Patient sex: F
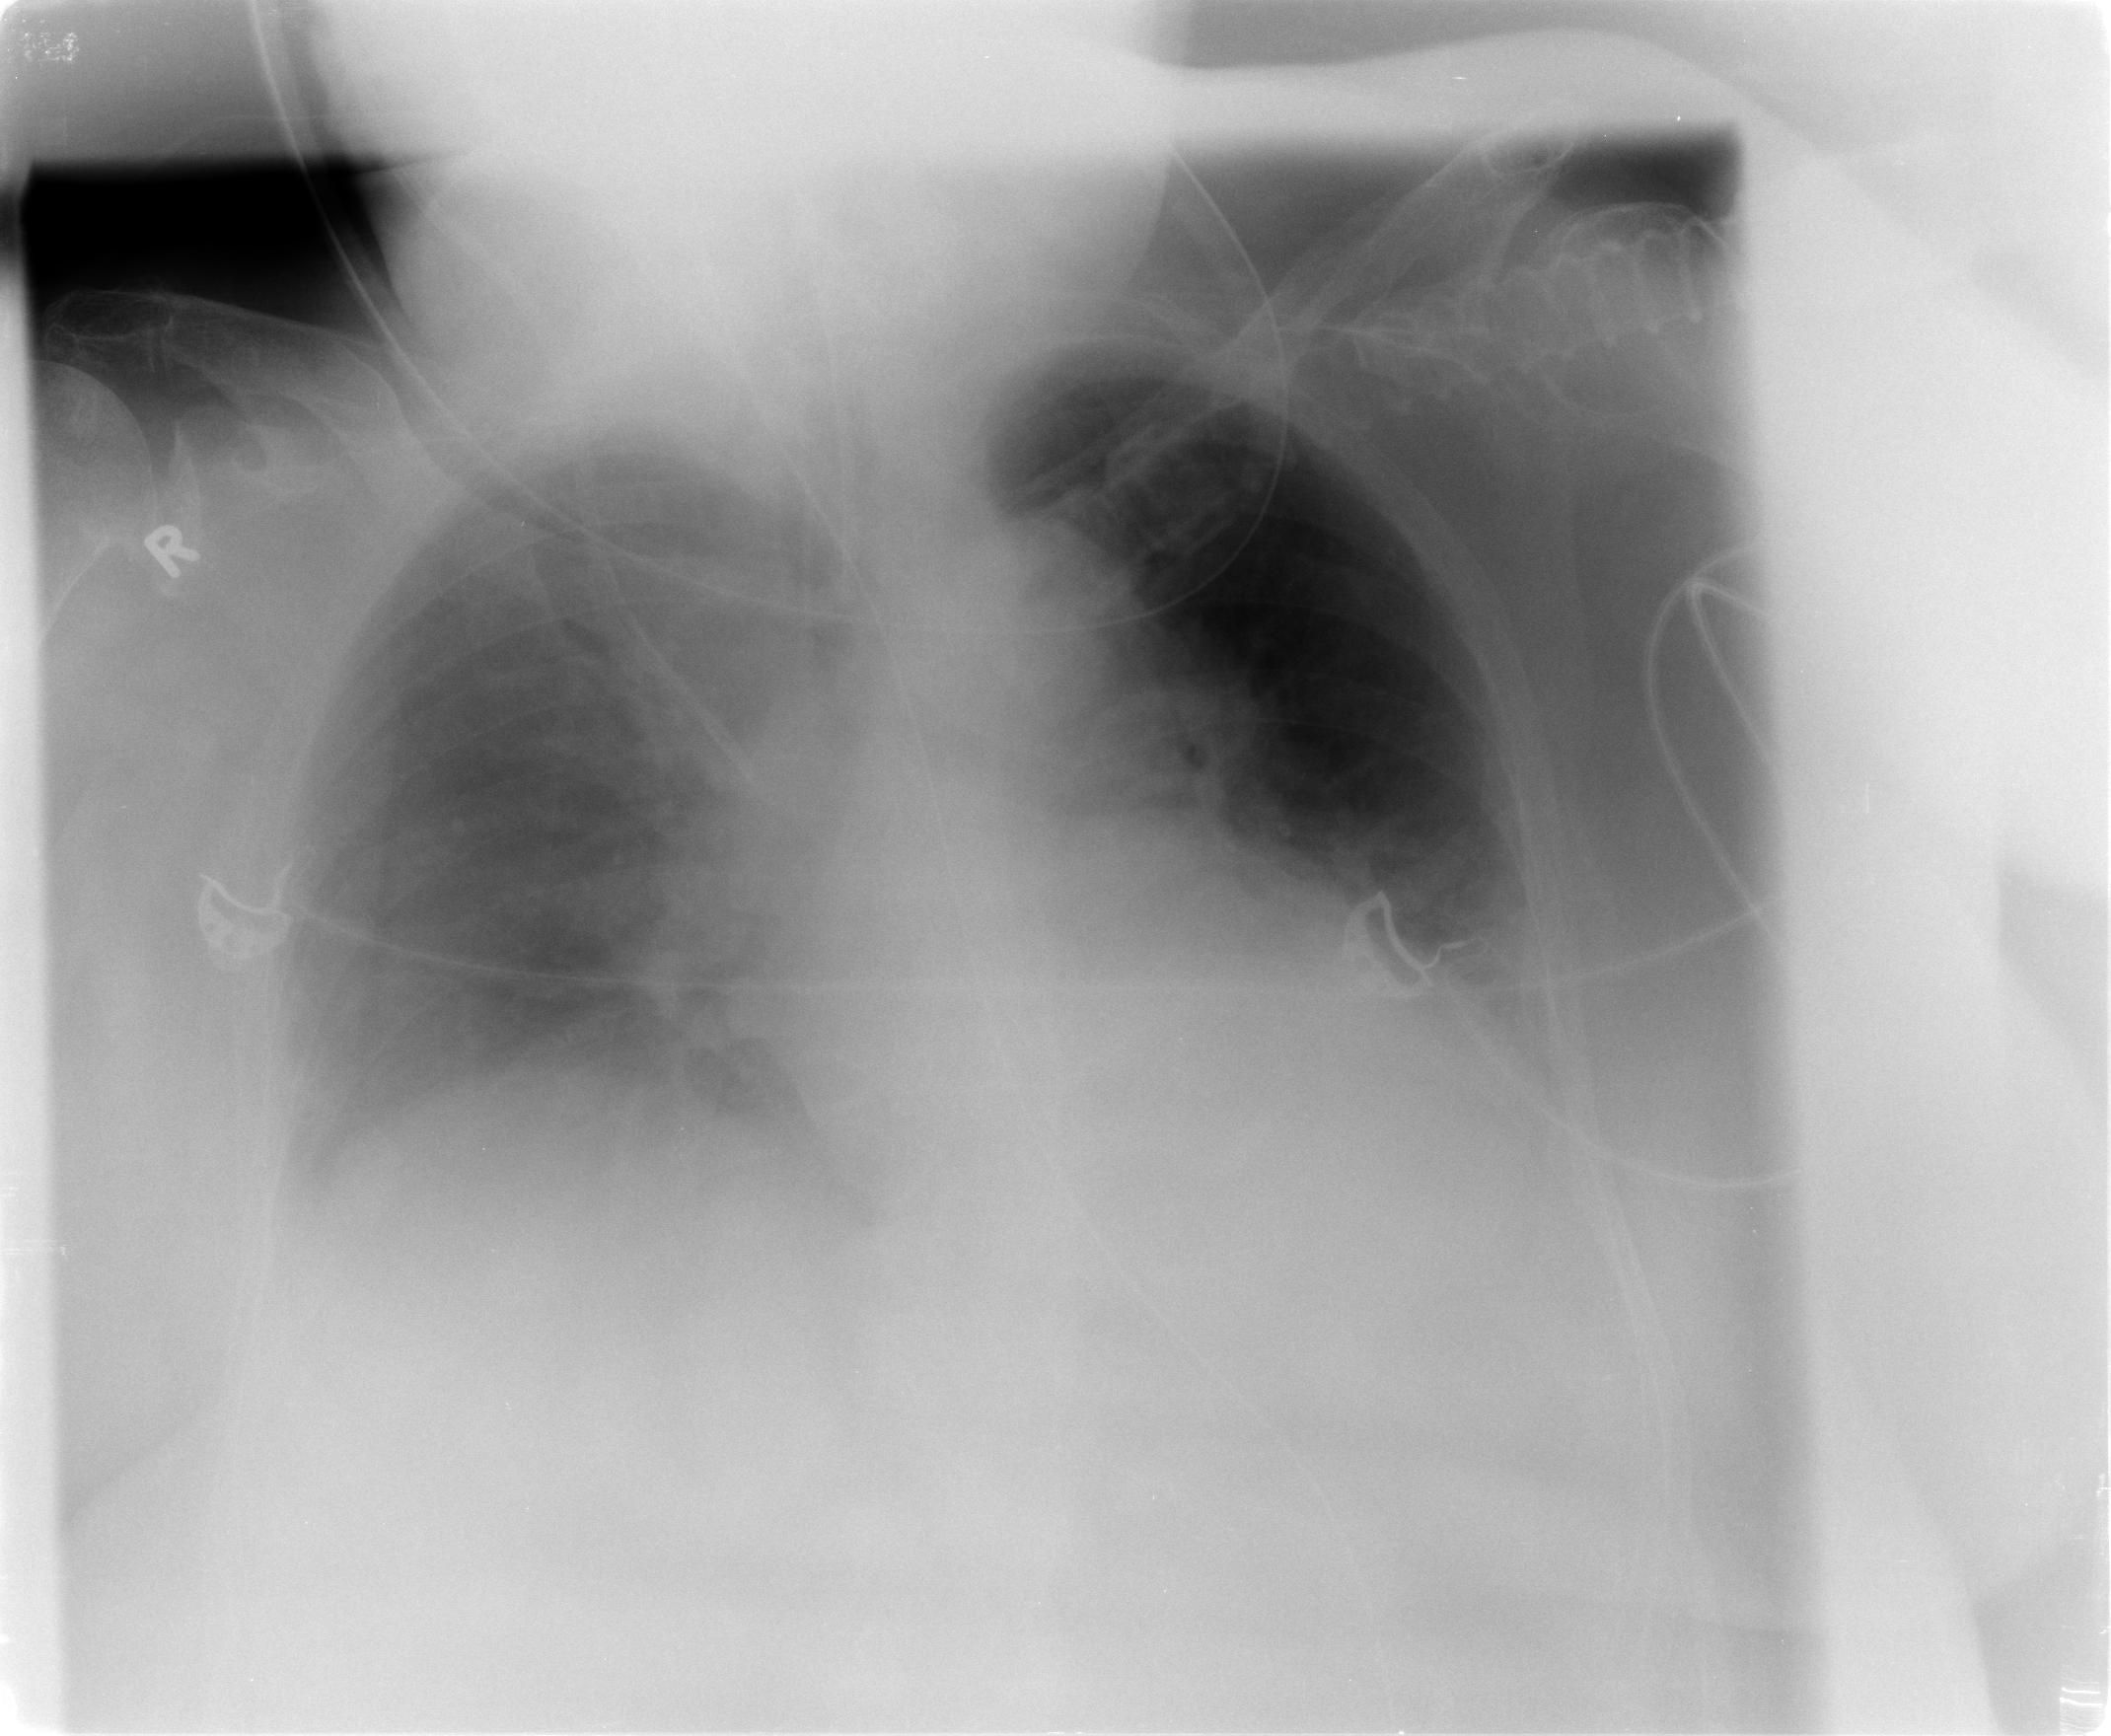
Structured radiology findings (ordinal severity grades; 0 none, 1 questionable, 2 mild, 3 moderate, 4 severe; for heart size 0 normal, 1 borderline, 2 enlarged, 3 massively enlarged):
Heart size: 0
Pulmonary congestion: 0
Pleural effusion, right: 2
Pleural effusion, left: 2
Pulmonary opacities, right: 0
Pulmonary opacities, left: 0
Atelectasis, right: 2
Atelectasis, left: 2